Question: How do I get the last used column in a specific row from an Excel sheet.
While this is <URL> its more difficult using Powerpoint VBA.
Here is an example of my Excel sheet

- - - -
'''
Sub findlastcolumn()
Set objExcel = CreateObject("Excel.application")
Set objWorkbook = objExcel.Workbooks.Open("C:\Users\<USERNAME>\Desktop\data.xls")
objExcel.Visible = True
'works in Powerpoint VBA but delivers the wrong column
lastcol = objWorkbook.Sheets(1).UsedRange.Columns.Count
'produces an error in Powerpoint VBA
'but works in Excel VBA, correct column in Excel VBA
lastcol = objWorkbook.Sheets(1).Cells(1, 254).End(Direction:=xlToLeft).Column
'produces an error in Powerpoint VBA
'but works in Excel VBA, and wrong column in Excel VBA too
lastcol = objWorkbook.Sheets(1).Cells.SpecialCells(xlLastCell).Column
'wrong column. Powerpoint VBA' find method differs from Excel' find method
'searchdirection isn't available in Powerpoint VBA
lastcol = objWorkbook.Sheets(1).Rows(1).Find(what:="*", _
after:=objWorkbook.Sheets(1).Cells(1, 1), searchdirection:=xlPrevious).Column
objExcel.Quit
Set objWorkbook = Nothing
Set objExcel = Nothing
End Sub
'''
I want to get lastcol = 3
The comments in my code show you what I have tried so far and what error they produce.
I'm thankful for any advice.
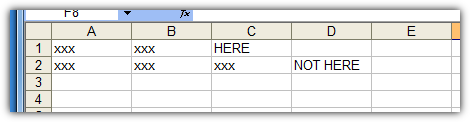
Answer: The Excel specific code you posted should actually work and give you the same result as if you execute it in Excel.
The reason you do get error message is most likely that you did not in include the Excel reference in your Powerpoint VBA! You do use Late Binding, so it's generally not necessary to reference this library. However, the VBA compiler does not know the internal values of the Excel constants/enums 'xlToLeft', 'xlLastCell' and 'xlPrevious' and therefore produces the error!
Two options to solve your issue:
1. Include the Microsoft Excel library in your references
2. Instead of using the Excel specific conmstants/enums, just use their underlying numerical values. To do so, go to the Excel Visual Basic editor. In the Immediate window (Ctrl-G), type ? xlToLeft - and you'll get the result (in this example -4159). Then replace the name in your Powerpoint VBA with the number and it should work. (For better code readability, I usually leave the name of the constant in a comment in the same line, e.g. lastcol = objWorkbook.Sheets(1).Cells.SpecialCells(11).Column 'xlLastCell = 11